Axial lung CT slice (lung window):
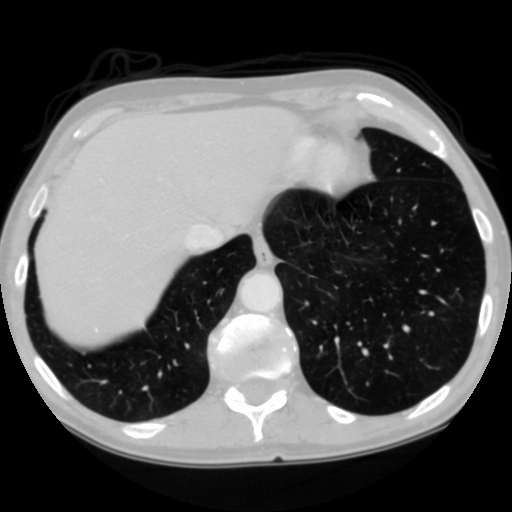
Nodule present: no